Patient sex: M
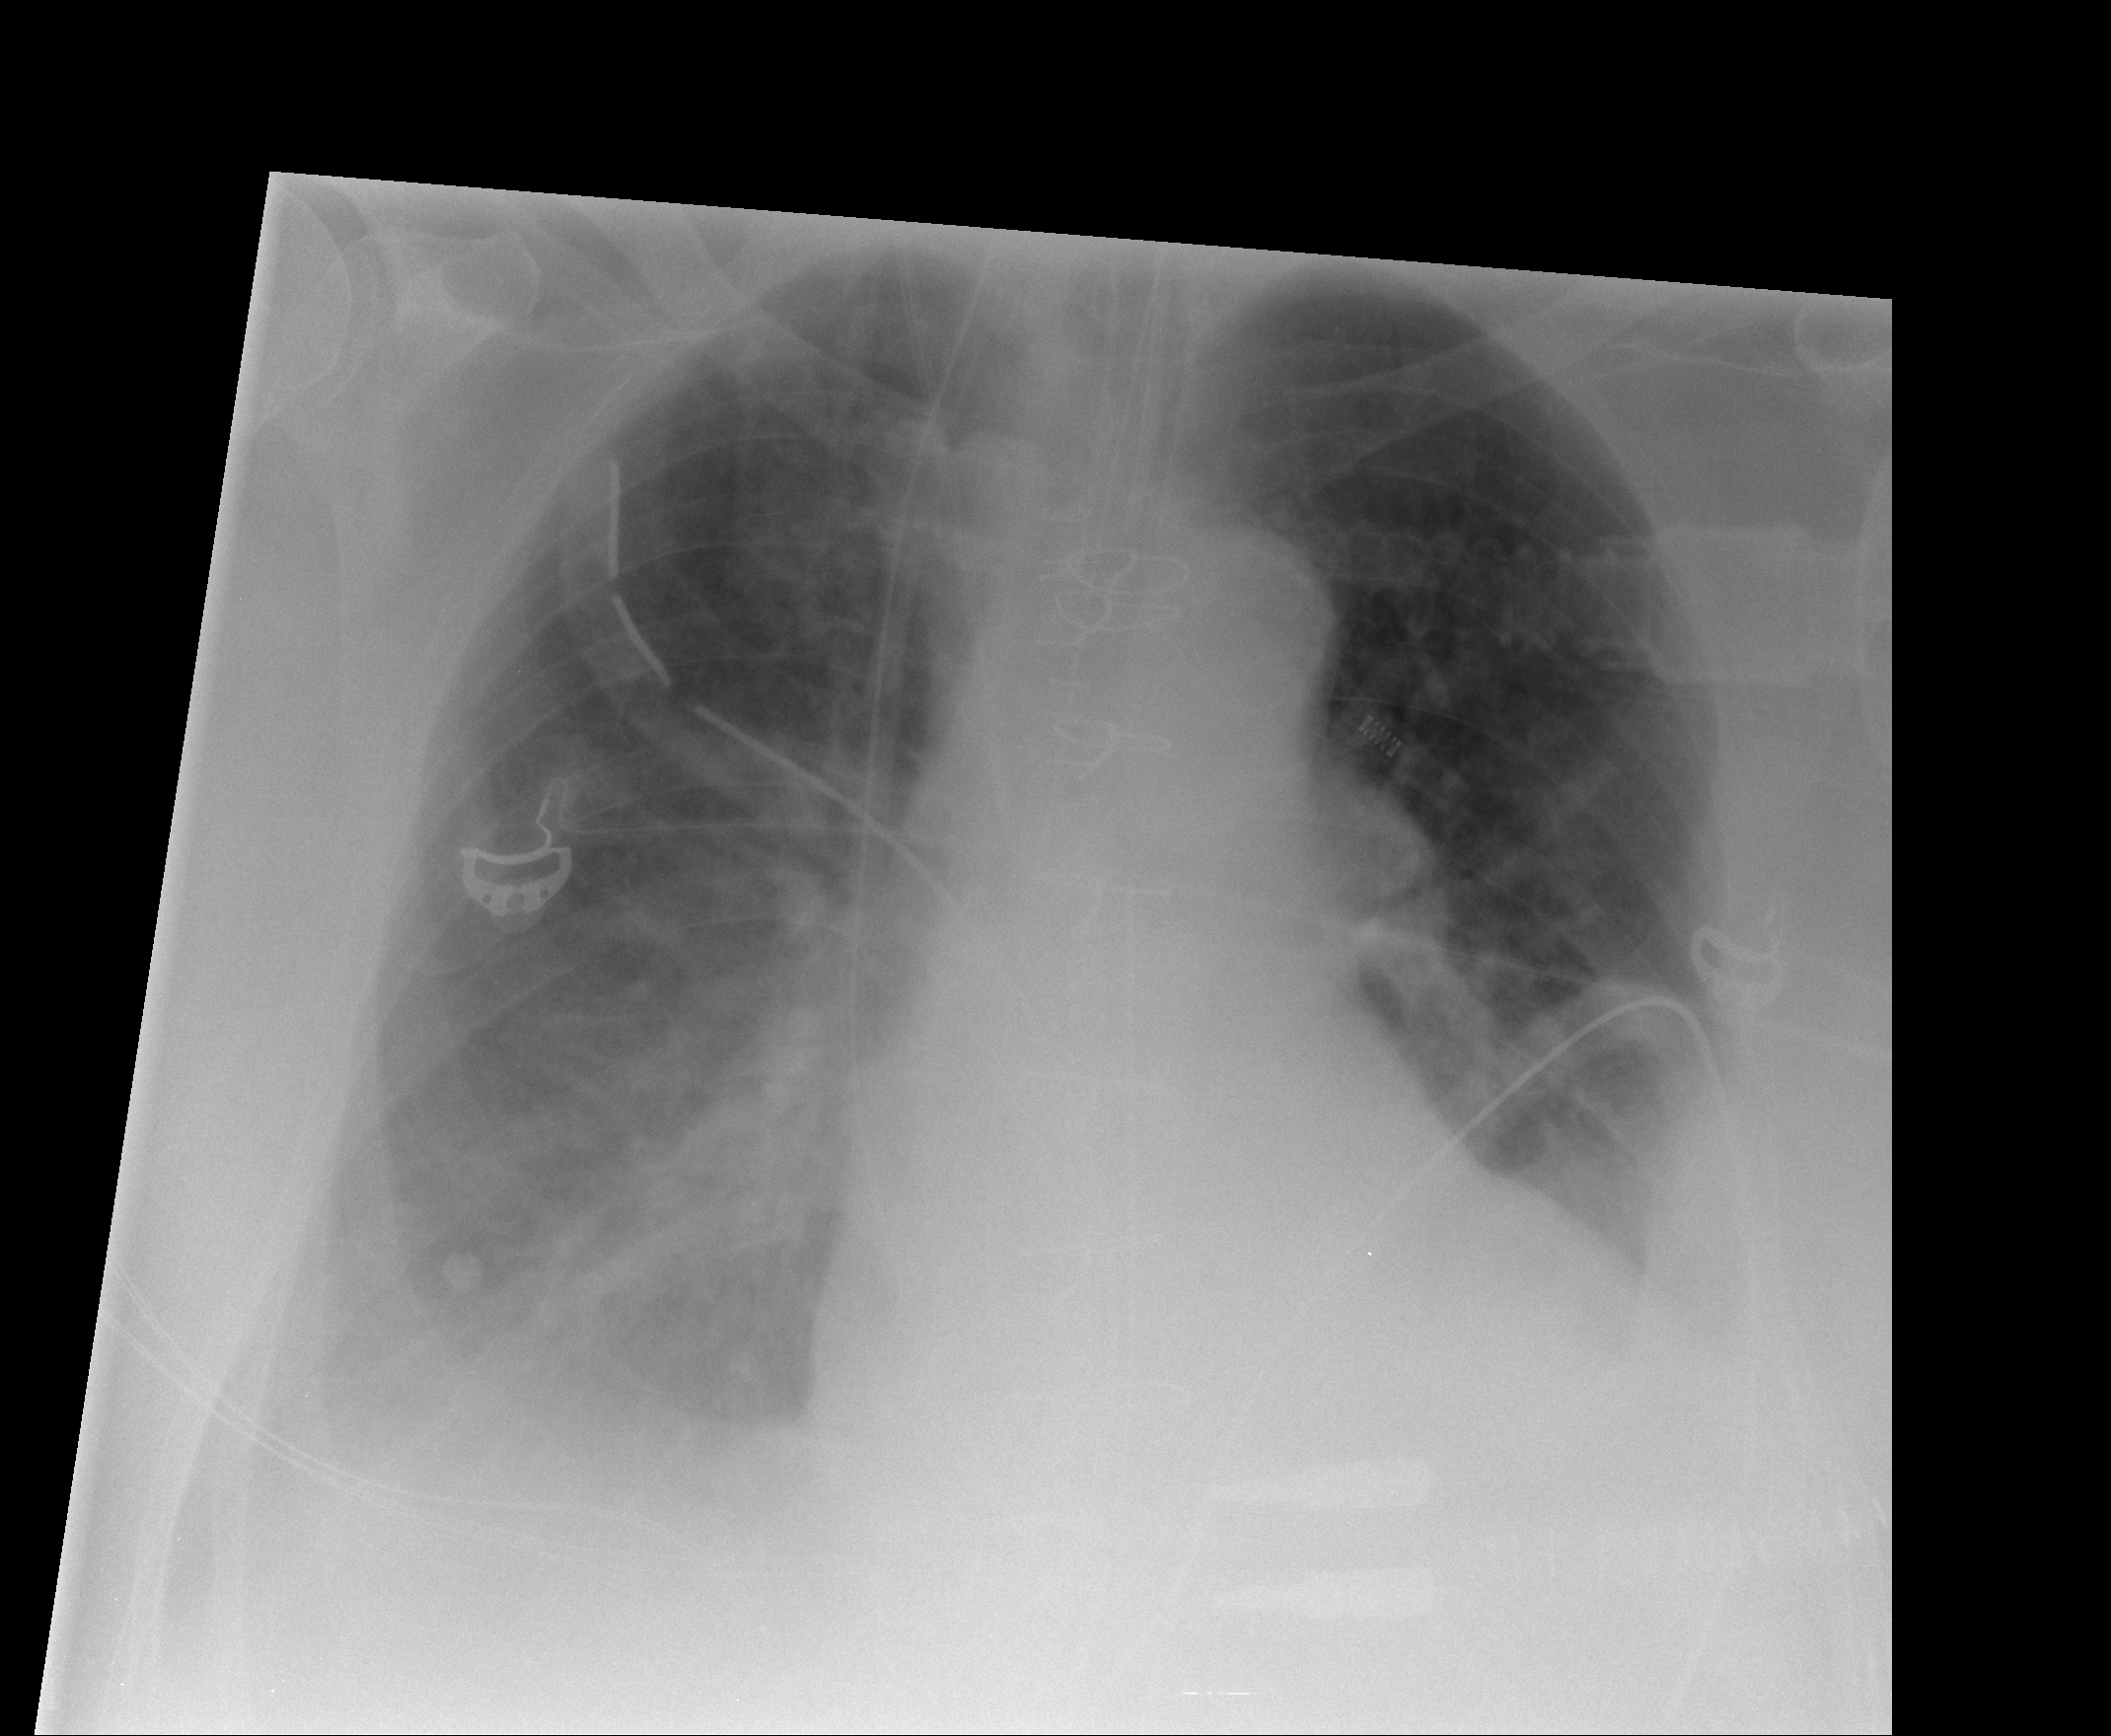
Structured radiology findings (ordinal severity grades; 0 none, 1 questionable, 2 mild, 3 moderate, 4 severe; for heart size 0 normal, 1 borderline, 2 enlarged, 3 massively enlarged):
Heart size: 2
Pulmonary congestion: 2
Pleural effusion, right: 2
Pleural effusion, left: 2
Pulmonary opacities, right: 0
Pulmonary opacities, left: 0
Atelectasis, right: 2
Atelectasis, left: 2